Current action and preconditions to check: trajectory_clear

Your task: For each precondition in the list above, predict whether it will hold at this action.

Consider the current scene as observed from the mobile robot's camera, and analyze the predicted future states of all dynamic agents (e.g., people, animals, vehicles, or any moving entities) within the NEXT SECOND.

IMPORTANT: Only answer "very likely" if you are absolutely certain—based on strong, clear evidence—that a dynamic agent will violate the precondition in the predicted future state. Do NOT answer "very likely" for unlikely, ambiguous, or low-probability risks.

Ask yourself for each precondition: Is there a high probability, with clear and convincing evidence, that the predicted future states of any dynamic agent will interfere with the predicted future state of the currently executing action within the NEXT SECOND, causing that precondition to fail?

Assess the risk level based on these predictions. Use "likely" or "very likely" if motions create a clear risk of interference.

Use "neutral" or "improbable" if agents are nearby but their predicted paths are clearly diverging or non-conflicting.

Failure Risk Categories: "very improbable", "improbable", "neutral", "likely", "very likely"

Answer Format: Output ONLY the probability_of_failure value from these categories: "very improbable", "improbable", "neutral", "likely", "very likely"

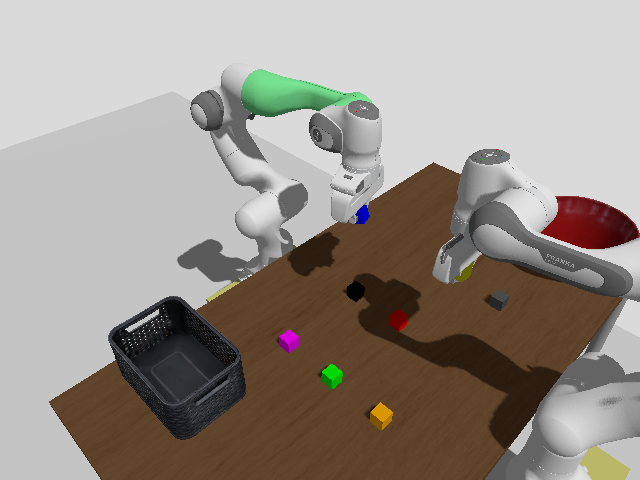

Answer: very improbable